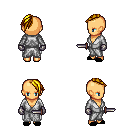
a pixel art fantasy rpg character, female body template, human, tanned skin, white robe, white pants, blonde long mohawk hairstyle, metal gloves, black slippers, dagger, four views (front, back, left, right), 2x2 character sprite sheet, small pixel art, hard edges, no anti-aliasing